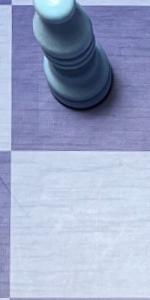
Label: Empty